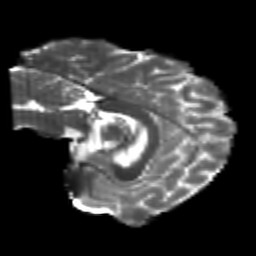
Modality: T2w
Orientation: sagittal
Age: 24
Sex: male
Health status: healthy
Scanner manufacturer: philips
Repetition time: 7.385 s
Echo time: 0.08599 s